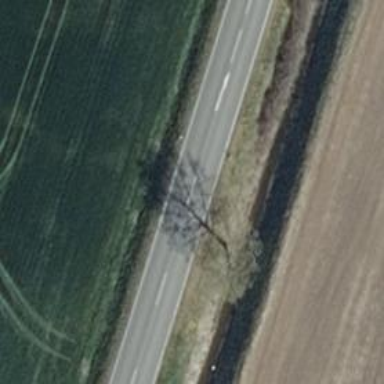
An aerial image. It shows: Deciduous tree with broadleaved leaves.